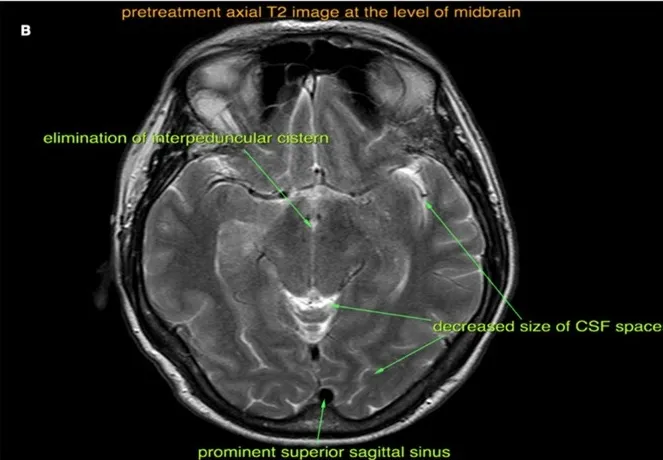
Axial. T2-weighted MRI images show brain sagging, tonsillar herniation, diffuse brain swelling, and venous sinus congestion.
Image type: radiology (mri)